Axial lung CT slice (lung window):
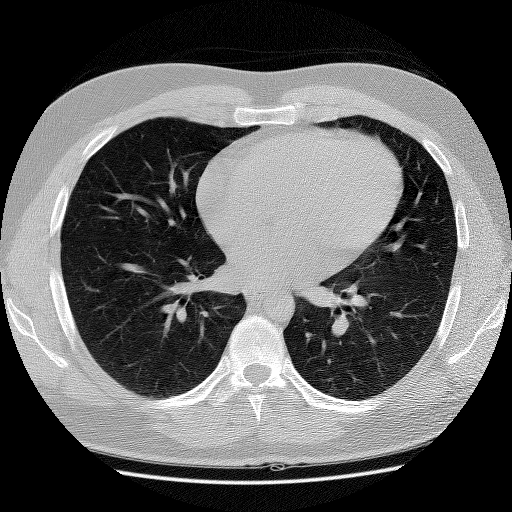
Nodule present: no